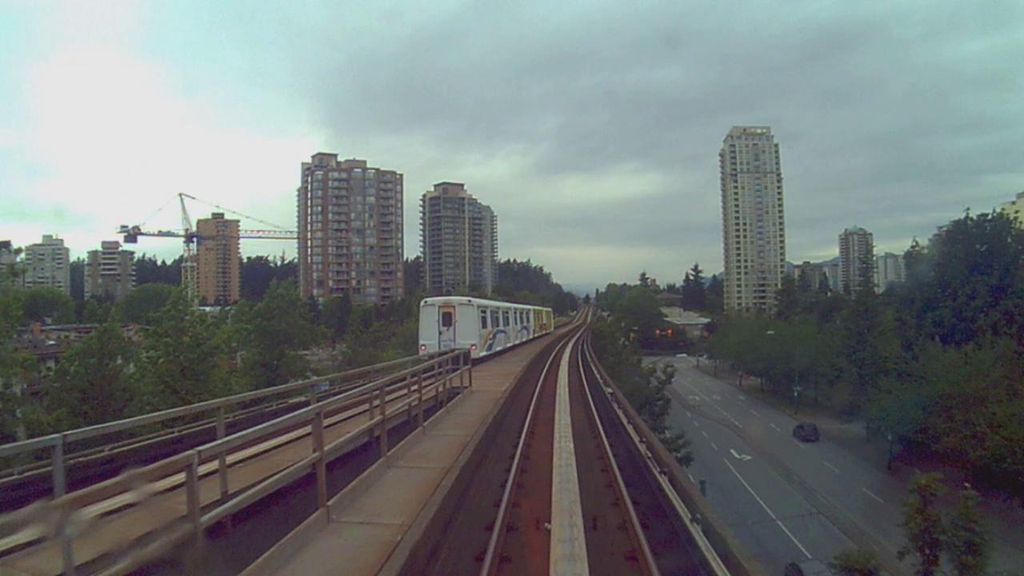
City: vancouver